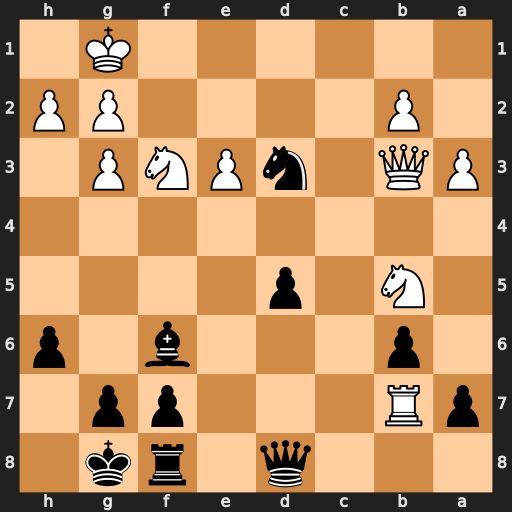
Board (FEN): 3q1rk1/pR3pp1/1p3b1p/1N1p4/8/PQ1nPNP1/1P4PP/6K1
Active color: b
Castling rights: -
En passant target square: -
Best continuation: Nc5